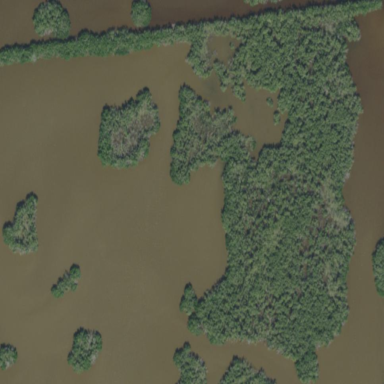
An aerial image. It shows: Mangrove wetland with plant community known as Mangrove Swamp.